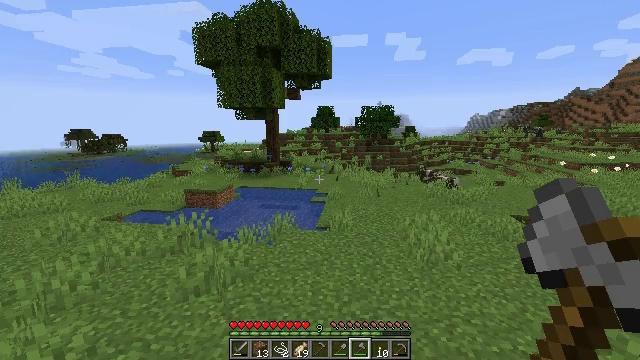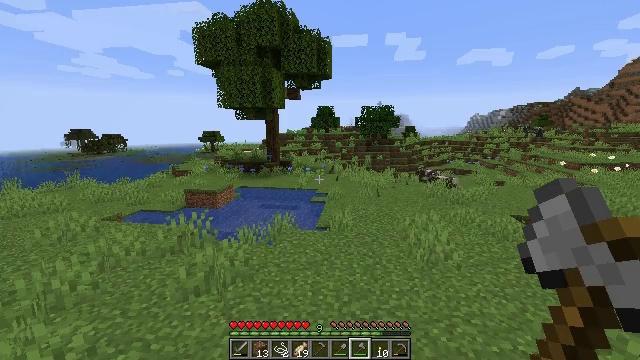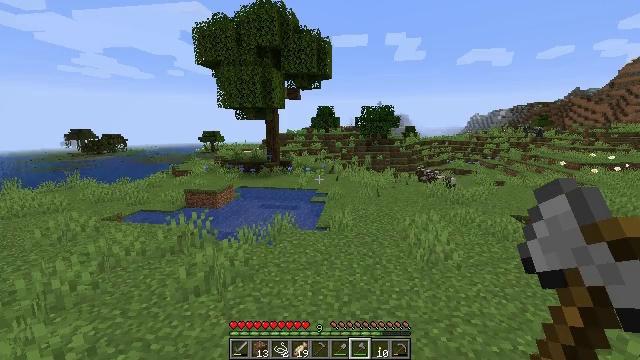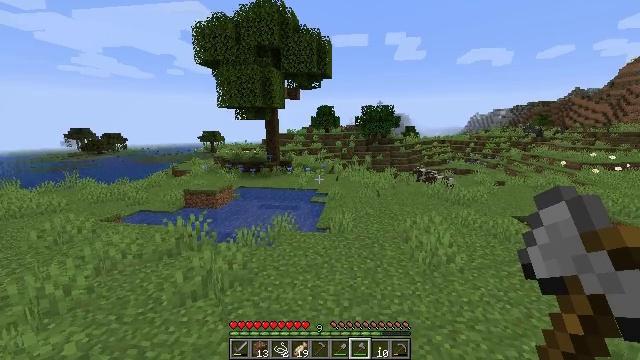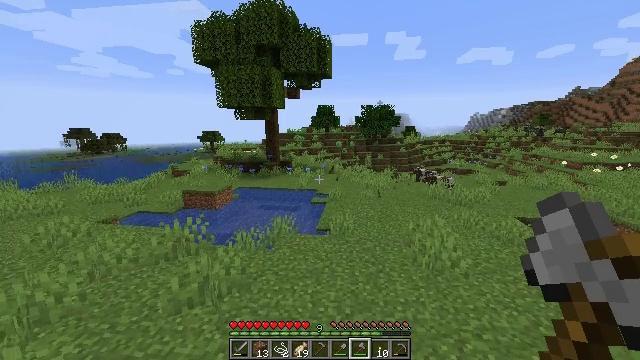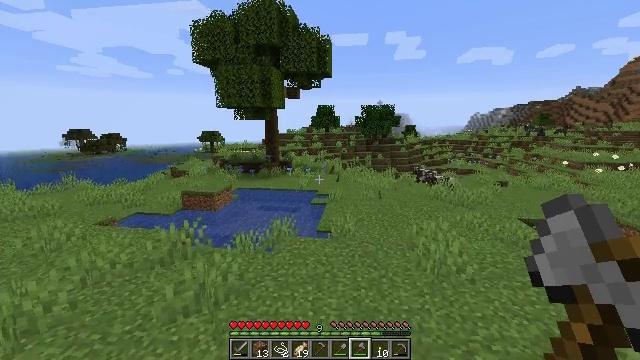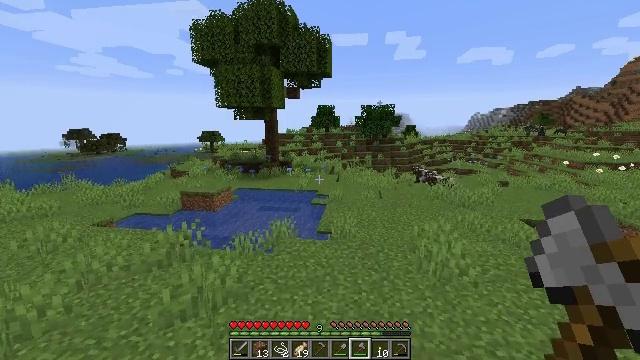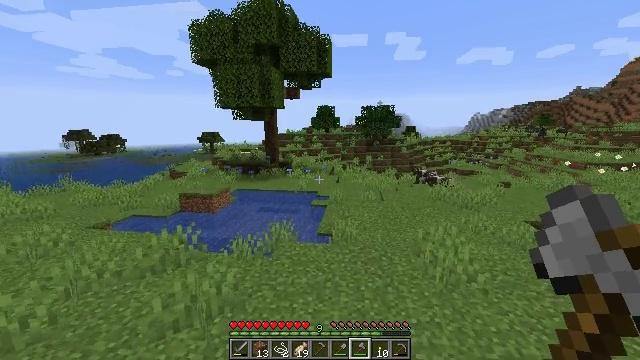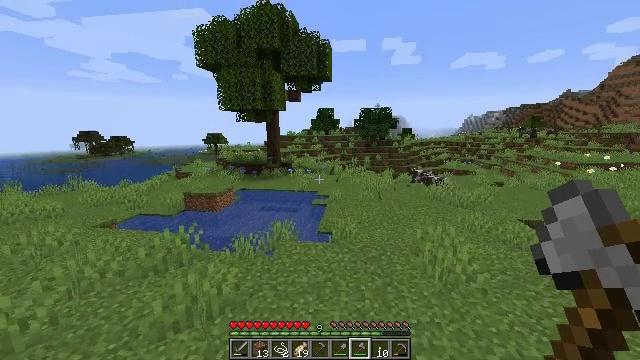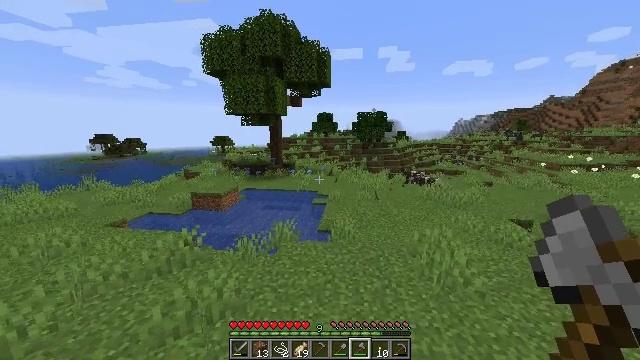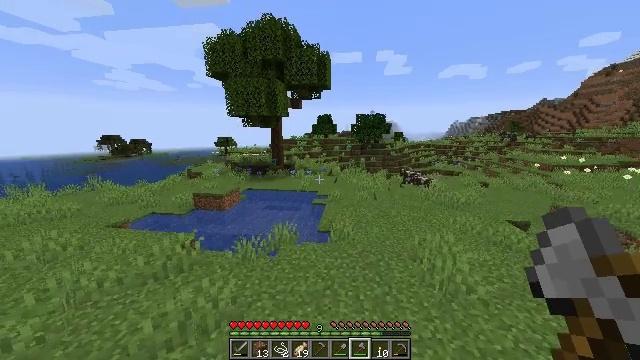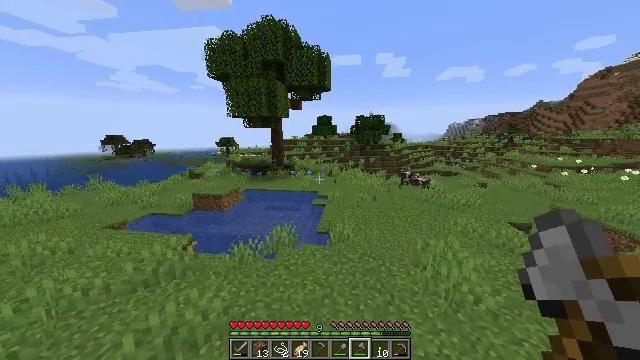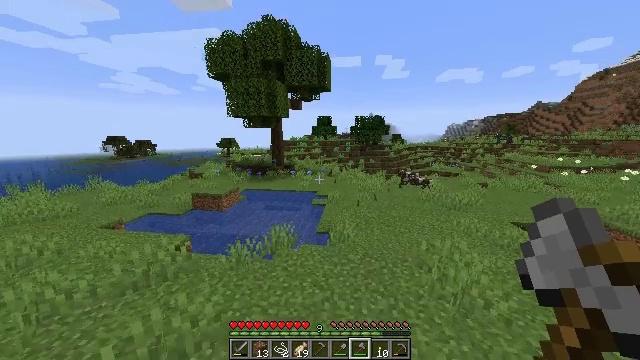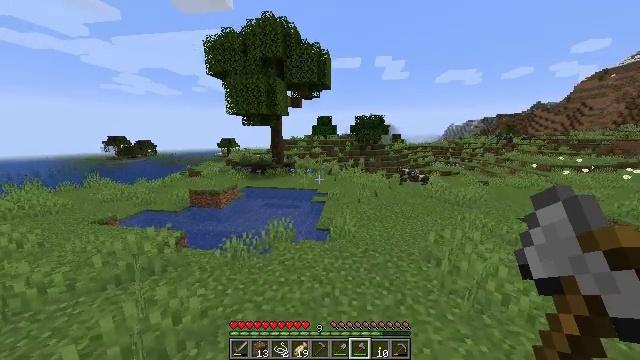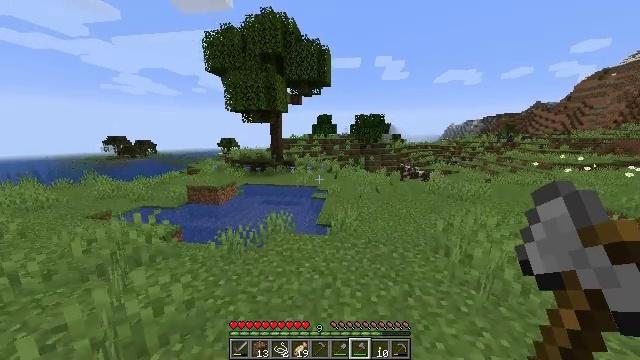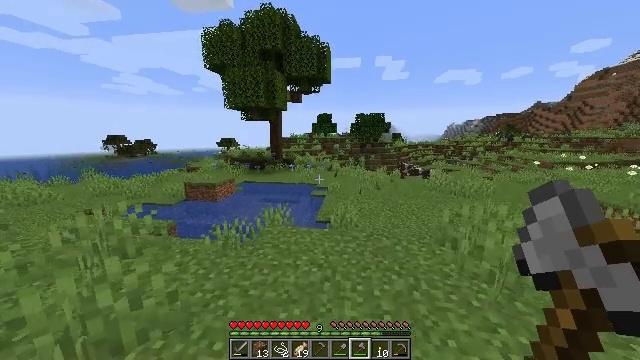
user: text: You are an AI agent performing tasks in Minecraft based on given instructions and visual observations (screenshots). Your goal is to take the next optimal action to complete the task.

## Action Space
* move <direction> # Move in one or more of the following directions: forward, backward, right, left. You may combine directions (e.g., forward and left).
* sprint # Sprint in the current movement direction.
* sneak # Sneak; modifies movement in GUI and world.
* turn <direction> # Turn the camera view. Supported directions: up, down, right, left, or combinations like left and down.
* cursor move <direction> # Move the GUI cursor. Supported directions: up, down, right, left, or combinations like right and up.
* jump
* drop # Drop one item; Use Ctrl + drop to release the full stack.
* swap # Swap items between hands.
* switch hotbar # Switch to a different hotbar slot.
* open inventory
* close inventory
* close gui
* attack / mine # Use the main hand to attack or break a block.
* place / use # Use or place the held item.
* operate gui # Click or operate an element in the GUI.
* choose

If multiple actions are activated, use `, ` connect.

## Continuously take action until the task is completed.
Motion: motion action
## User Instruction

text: Mine oak leaves.
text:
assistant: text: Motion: no_op
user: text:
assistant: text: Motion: no_op
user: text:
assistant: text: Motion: move forward
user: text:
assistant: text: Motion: move forward
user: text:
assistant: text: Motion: move forward
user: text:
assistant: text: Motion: no_op
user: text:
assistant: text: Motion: move forward
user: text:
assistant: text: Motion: move forward
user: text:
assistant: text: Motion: move forward
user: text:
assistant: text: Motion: move forward
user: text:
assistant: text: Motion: move forward
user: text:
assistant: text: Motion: move forward
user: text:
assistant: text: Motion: move forward
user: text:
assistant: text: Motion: move forward
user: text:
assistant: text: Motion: move forward and move right
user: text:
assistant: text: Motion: move forward and move right
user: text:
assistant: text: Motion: move forward and move right
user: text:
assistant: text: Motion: move forward and move right
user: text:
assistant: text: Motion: move forward and move right
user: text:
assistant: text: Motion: move forward and move right
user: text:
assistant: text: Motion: move forward and move right
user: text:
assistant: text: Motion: move forward and move right
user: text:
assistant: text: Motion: move forward
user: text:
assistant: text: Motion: move forward
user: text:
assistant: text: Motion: move forward
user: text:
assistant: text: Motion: move forward
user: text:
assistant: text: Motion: move forward
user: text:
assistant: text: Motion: move forward
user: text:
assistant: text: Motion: move forward
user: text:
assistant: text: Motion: move forward